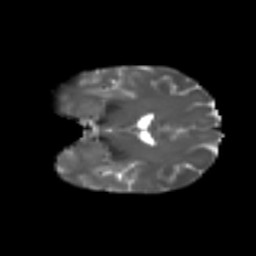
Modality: T2w
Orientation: coronal
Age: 55
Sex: female
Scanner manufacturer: ge
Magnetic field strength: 3 T
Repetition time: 7.8 s
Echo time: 0.0606 s